Question: - - - 'android:text"<"'- '"<"'- '"<"'- The XML file is : (black lines of the code)'''
<?xml version="1.0" encoding="utf-8"?>
<RelativeLayout xmlns:android="http://schemas.android.com/apk/res/android"
xmlns:app="http://schemas.android.com/apk/res-auto"
xmlns:tools="http://schemas.android.com/tools"
android:layout_width="match_parent"
android:layout_height="match_parent"
tools:context=".MainActivity">
<LinearLayout
android:layout_width="match_parent"
android:layout_height="match_parent"
android:layout_alignParentStart="true"
android:layout_alignParentTop="true"
android:orientation="vertical">
<LinearLayout
android:layout_width="match_parent"
android:layout_height="wrap_content"
android:layout_weight="0.1"
android:orientation="vertical">
<TextView
android:id="@+id/textView"
android:layout_width="match_parent"
android:layout_height="wrap_content"
android:text="TextView" />
<TextView
android:id="@+id/textView2"
android:layout_width="match_parent"
android:layout_height="wrap_content"
android:text="TextView" />
</LinearLayout>
<LinearLayout
android:layout_width="match_parent"
android:layout_height="wrap_content"
android:layout_weight="0.18"
android:orientation="horizontal">
<Button
android:id="@+id/btn_clearEntity"
android:layout_width="wrap_content"
android:layout_height="match_parent"
android:layout_weight="0.25"
android:text="CE"
android:textColor="#000000"
android:textSize="20dip" />
<Button
android:id="@+id/btn_clear"
android:layout_width="wrap_content"
android:layout_height="match_parent"
android:layout_weight="0.25"
android:text="C"
android:textColor="#000000"
android:textSize="20dip" />
<Button
android:id="@+id/btn_delete"
android:layout_width="wrap_content"
android:layout_height="match_parent"
android:layout_weight="0.25"
android:text="<"
android:textColor="#000000"
android:textSize="20dip" />
<Button
android:id="@+id/btn_division"
android:layout_width="wrap_content"
android:layout_height="match_parent"
android:layout_weight="0.25"
android:text="/"
android:textColor="#000000"
android:textSize="20dip" />
</LinearLayout>
<LinearLayout
android:layout_width="match_parent"
android:layout_height="wrap_content"
android:layout_weight="0.18"
android:orientation="horizontal">
<Button
android:id="@+id/btn_7"
android:layout_width="wrap_content"
android:layout_height="match_parent"
android:layout_weight="0.25"
android:text="7"
android:textColor="#000000"
android:textSize="20dip" />
<Button
android:id="@+id/btn_8"
android:layout_width="wrap_content"
android:layout_height="match_parent"
android:layout_weight="0.25"
android:text="8"
android:textColor="#000000"
android:textSize="20dip" />
<Button
android:id="@+id/btn_9"
android:layout_width="wrap_content"
android:layout_height="match_parent"
android:layout_weight="0.25"
android:text="9"
android:textColor="#000000"
android:textSize="20dip" />
<Button
android:id="@+id/btn_multiplication"
android:layout_width="wrap_content"
android:layout_height="match_parent"
android:layout_weight="0.25"
android:text="X"
android:textColor="#000000"
android:textSize="20dip" />
</LinearLayout>
<LinearLayout
android:layout_width="match_parent"
android:layout_height="wrap_content"
android:layout_weight="0.18">
<Button
android:id="@+id/btn_4"
android:layout_width="wrap_content"
android:layout_height="match_parent"
android:layout_weight="0.25"
android:text="4"
android:textColor="#000000"
android:textSize="20dip" />
<Button
android:id="@+id/btn_5"
android:layout_width="wrap_content"
android:layout_height="match_parent"
android:layout_weight="0.25"
android:baselineAligned="false"
android:text="5"
android:textColor="#000000"
android:textSize="20dip" />
<Button
android:id="@+id/btn_6"
android:layout_width="wrap_content"
android:layout_height="match_parent"
android:layout_weight="0.25"
android:text="6"
android:textColor="#000000"
android:textSize="20dip" />
<Button
android:id="@+id/btn_minus"
android:layout_width="wrap_content"
android:layout_height="match_parent"
android:layout_weight="0.25"
android:text="-"
android:textColor="#000000"
android:textSize="20dip" />
</LinearLayout>
<LinearLayout
android:layout_width="match_parent"
android:layout_height="wrap_content"
android:layout_weight="0.18"
android:orientation="horizontal">
<Button
android:id="@+id/btn_1"
android:layout_width="wrap_content"
android:layout_height="match_parent"
android:layout_weight="0.25"
android:text="1"
android:textColor="#000000"
android:textSize="20dip" />
<Button
android:id="@+id/btn_2"
android:layout_width="wrap_content"
android:layout_height="match_parent"
android:layout_weight="0.25"
android:text="2"
android:textColor="#000000"
android:textSize="20dip" />
<Button
android:id="@+id/btn_3"
android:layout_width="wrap_content"
android:layout_height="match_parent"
android:layout_weight="0.25"
android:text="3"
android:textColor="#000000"
android:textSize="20dip" />
<Button
android:id="@+id/btn_plus"
android:layout_width="wrap_content"
android:layout_height="match_parent"
android:layout_weight="0.25"
android:text="+"
android:textColor="#000000"
android:textSize="20dip" />
</LinearLayout>
<LinearLayout
android:layout_width="match_parent"
android:layout_height="wrap_content"
android:layout_weight="0.18"
android:orientation="horizontal">
<Button
android:id="@+id/btn_sign"
android:layout_width="wrap_content"
android:layout_height="match_parent"
android:layout_weight="0.25"
android:text="-/+"
android:textColor="#000000"
android:textSize="20dip" />
<Button
android:id="@+id/btn_0"
android:layout_width="wrap_content"
android:layout_height="match_parent"
android:layout_weight="0.25"
android:text="0"
android:textColor="#000000"
android:textSize="20dip" />
<Button
android:id="@+id/btn_point"
android:layout_width="wrap_content"
android:layout_height="match_parent"
android:layout_weight="0.25"
android:text="."
android:textColor="#000000"
android:textSize="20dip" />
<Button
android:id="@+id/btn_equal"
android:layout_width="wrap_content"
android:layout_height="match_parent"
android:layout_weight="0.25"
android:text="="
android:textColor="#000000"
android:textSize="20dip" />
</LinearLayout>
</LinearLayout>
'''
and:
[[image of error]
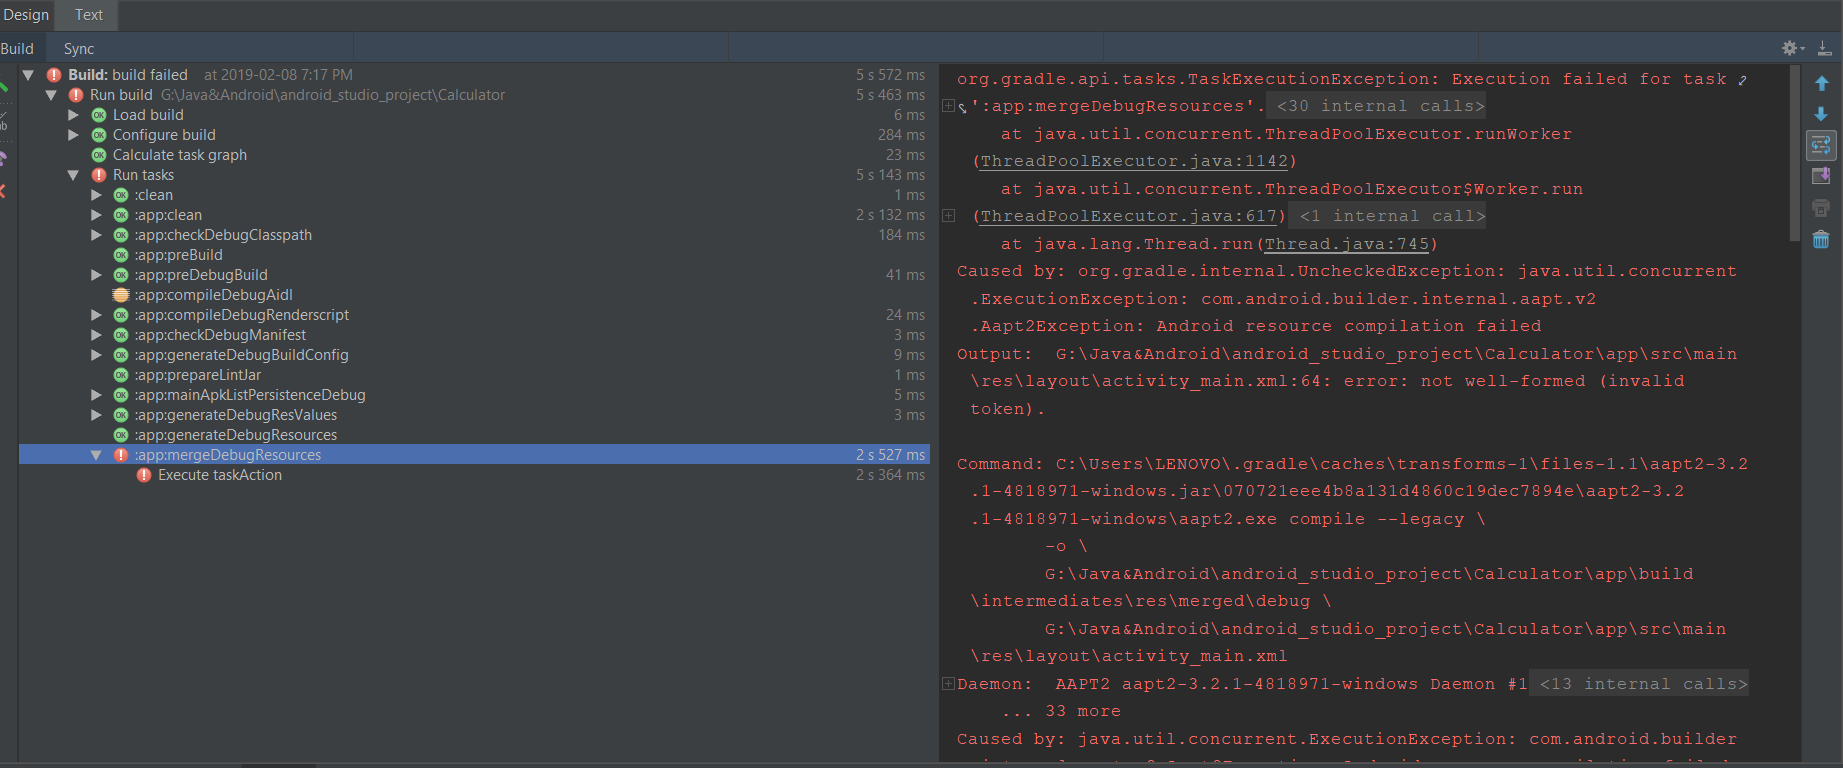
Answer: I am assuming that you are wondering how to get a '<' or a '>' in the text of a view.
For a less than <
'''
<TextView
android:layout_width="wrap_content"
android:layout_height="wrap_content"
android:text="&lt;"/>
'''
For a greater than >
'''
<TextView
android:layout_width="wrap_content"
android:layout_height="wrap_content"
android:text="&gt;"/>
'''
<URL>